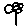
Label: flower